Question: Count the number of objects in the diagram.
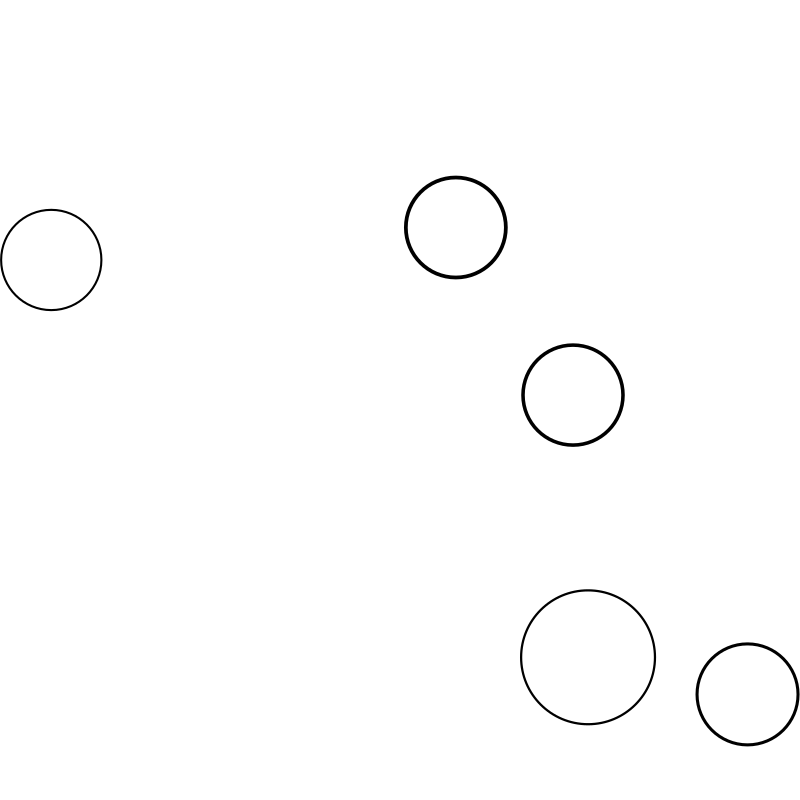
Answer: 5